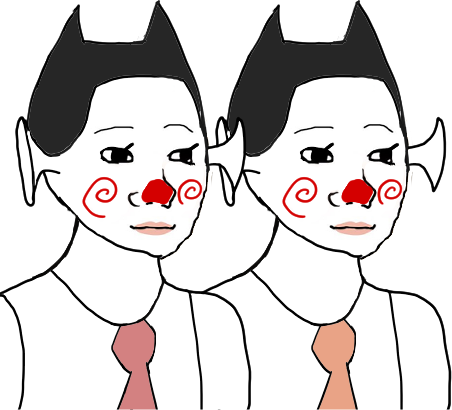
Label: 5_Trad_Wife